Field crop: maize
Growth stage: 2
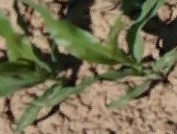
Species: maize